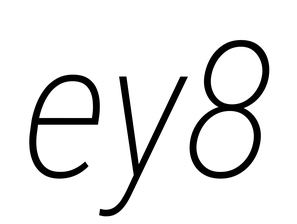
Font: Roboto-Italic_Condensed_ExtraLight_Italic